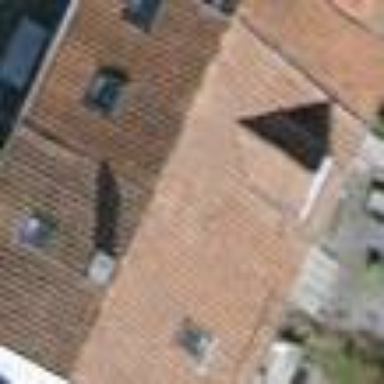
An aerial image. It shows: Building with tile roof.